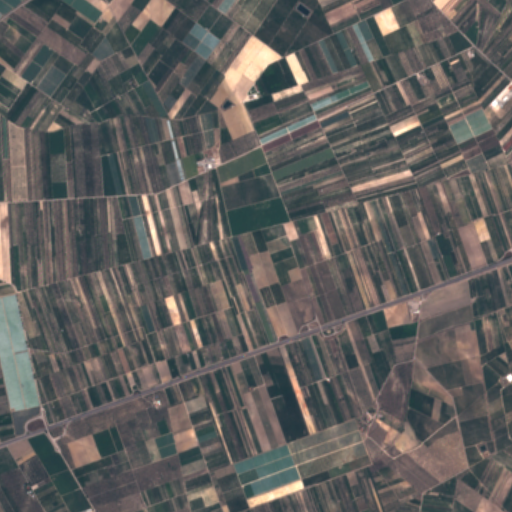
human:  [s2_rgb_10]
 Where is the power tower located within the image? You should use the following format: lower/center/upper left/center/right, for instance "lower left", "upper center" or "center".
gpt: The power tower is located in the lower left of the image.
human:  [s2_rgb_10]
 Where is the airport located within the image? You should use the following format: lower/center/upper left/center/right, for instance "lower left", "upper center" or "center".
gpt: There is no airport in the image.